Question: I have a C/C++ dll and trying to interface to C# application using PInvoke.
I got 'Debug assertion failed' error. The dll works when interfaced to C++ application, the problem is only at interfaced to C# application.
My DLL's .h and .cpp files are
Header file
'''
#include <string>
#include <fstream>
#include <iostream>
#ifdef DLL_EXPORTS
#define DLL_EXPORTS __declspec(dllexport)
#else
#define DLL_EXPORTS __declspec(dllimport)
#endif
#define PASS 0
#define FILECREATE_FAIL 1
#define CAMERA_ERROR 2
#define MAX_NUM_FRAMES 10000
using namespace std;
#ifdef __cplusplus
extern "C"
{
#endif
// Returns pass 0
// Fails 1
// Open the file at the path and start acquisition
DLL_EXPORTS int start_acquisition(string path);
DLL_EXPORTS int stop_acquisition();
#ifdef __cplusplus
}
#endif
'''
CPP file
'''
#include "stdafx.h"
#include "IntensityDll.h"
#include <sstream>
ofstream fileout;
int counter;
char Header[64];
short Image[MAX_NUM_FRAMES][6400];
int ret;
int acquisition();
int start_acquisition(std::string path)
{
ret = PASS;
try
{
fileout.open(path);//fstream
if (fileout.is_open()) {
ret = acquisition();
}
}
catch(fstream::failure e)
{
cout << "Exception opening/reading file. " << endl;;
return FILECREATE_FAIL;
}
return ret;
}
'''
The error info is as shown in the attached picture.
I used PInvoke as follow
'''
using System;
using System.Collections.Generic;
using System.ComponentModel;
using System.Data;
using System.Drawing;
using System.Linq;
using System.Text;
using System.Windows.Forms;
using System.Runtime.InteropServices;
namespace WindowsFormsApplication1
{
public partial class Form1 : Form
{
[DllImport("C:\WindowsFormsApplication1\WindowsFormsApplication1\Wavelength_MaxIntensityDll.dll")]
public static extern int start_acquisition(string path);
[DllImport("C:\WindowsFormsApplication1\Wavelength_MaxIntensityDll.dll")]
public static extern int stop_acquisition();
public Form1()
{
InitializeComponent();
}
private void button1_Click(object sender, EventArgs e)
{
int ret = start_acquisition("C:\Users\nyan2012\Desktop\Wavelength_test\test1.txt");
}
}
}
'''
EDIT 1:
I show an example of using <URL>. What could be the difference from mine?
'''
class PlatformInvokeTest
{
[DllImport("user32.dll")]
public static extern int MessageBoxA(
int h, string m, string c, int type);
public static int Main()
{
return MessageBoxA(0, "Hello World!", "My Message Box", 0);
}
}
'''
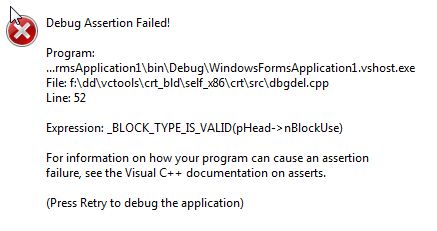
Answer: You didn't show your p/invoke declarations, but there's a 100% chance you got it wrong, because there is no correct one. Those functions can't be directly called from C#, since their signatures are C++-specific.
The debug assertion trips because the C++ function tries to use its parameter as a 'std::string' when it in fact is not one. The 'std::string' destructor runs at the end of the scope, trying to free the memory... and fails because the memory wasn't allocated by the 'std::string' constructor, because 'std::string'.
You might add a wrapper that accepts some p/invoke-compatible string type such as a 'const char*' or 'BSTR', creates a 'std::string', then calls the real functions.
In fact, you will also have trouble calling it from other C++ compilers or versions.